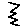
Label: zigzag